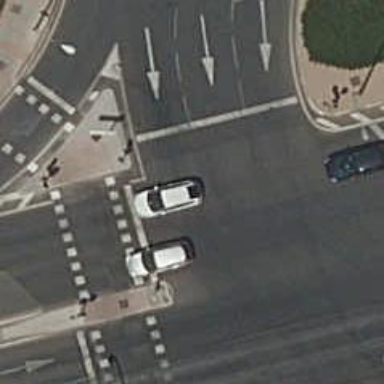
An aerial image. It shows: Road with traffic signals.